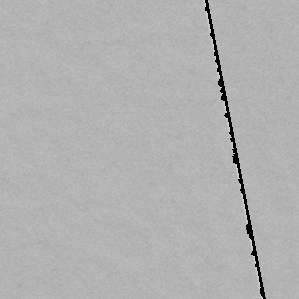
Label: frost